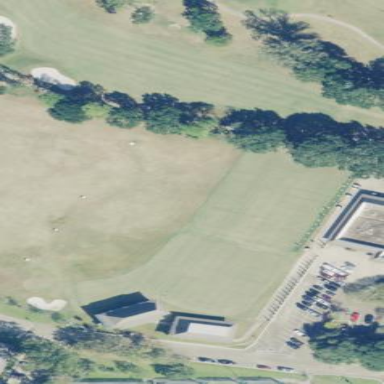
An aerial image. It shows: Golf tee.